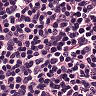
Metastatic tissue present: no